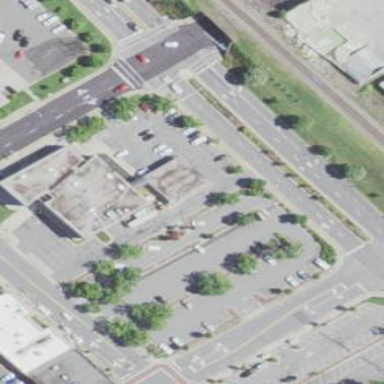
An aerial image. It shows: Police building.